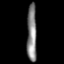
Tissue: lung
Cell type: Epithelial cells
Senescence score: 0.1611
Nuclear area (px): 555
Mean DAPI intensity: 131.243